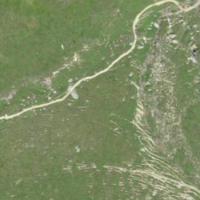
EUNIS habitat code: 26
Species observed at this site:
Oenanthe oenanthe